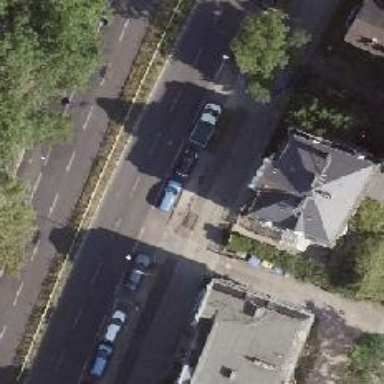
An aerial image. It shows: Secondary road with asphalt surface and cycle track on the right side.